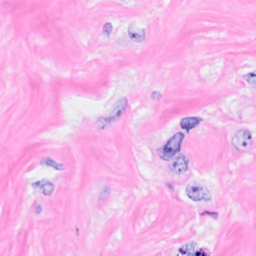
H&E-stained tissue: Breast